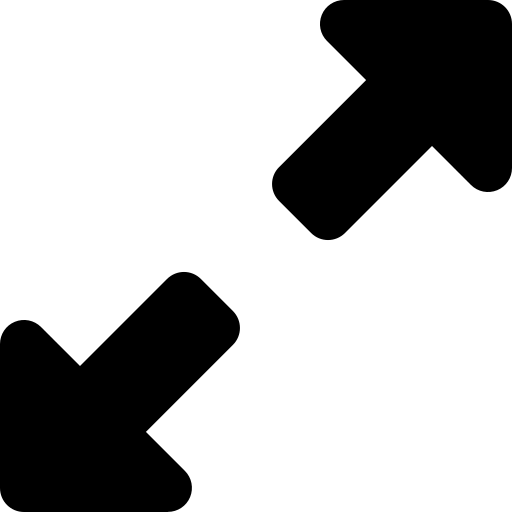
Tags: icon, FontAwesome, fa-icon, solid, up, right, and, down, left, from, center